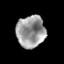
Tissue: prostate
Cell type: T cells
Senescence score: 0.3368
Nuclear area (px): 896
Mean DAPI intensity: 155.093